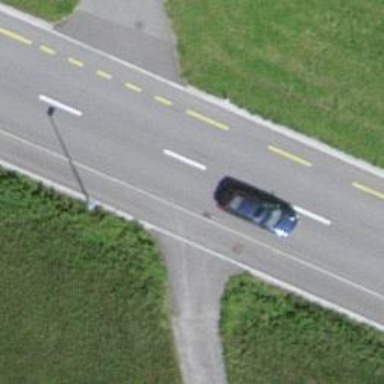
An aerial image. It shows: Asphalt road with primary highway designation and dedicated cycle lane on the left.